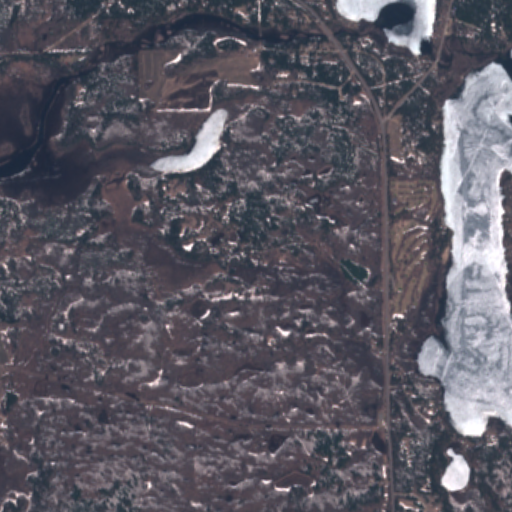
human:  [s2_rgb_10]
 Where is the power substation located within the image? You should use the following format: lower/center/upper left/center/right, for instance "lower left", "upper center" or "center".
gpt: The power substation is located in the lower right of the image.
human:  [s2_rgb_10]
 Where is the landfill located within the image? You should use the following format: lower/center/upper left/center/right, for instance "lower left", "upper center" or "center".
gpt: There is no landfill in the image.